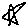
Label: star